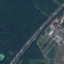
Land use / land cover class: Highway